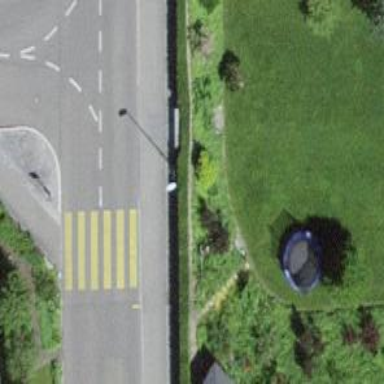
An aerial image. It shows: Zebra crossing on footway.